Question: In VS2015 U3 if I try to use 'XAM.Forms' Previewer the interface is empty and have only the "Android Phone" message without my XAML user interface.

I tried to rebuild the solution but the preview still doesn't works!
Whats happened?
Thanks in advance.
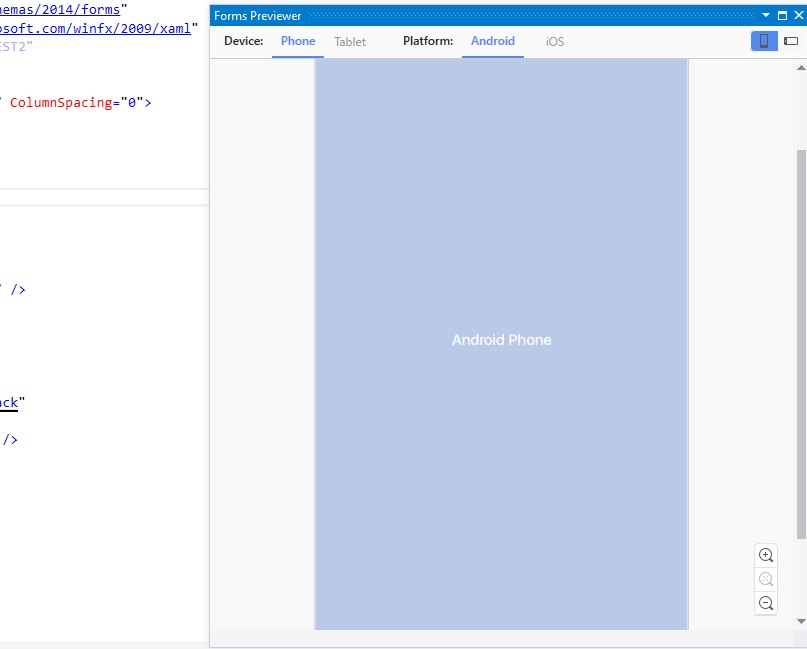
Answer: To be honest, still has alot of issues with . I'm encountering the same problem and I just followed the steps from an official <URL>.
But, I'd suggest you try out <URL>. It's an instant . You can also .
Hope it helps!